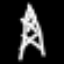
Label: The Eiffel Tower